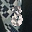
Label: 8